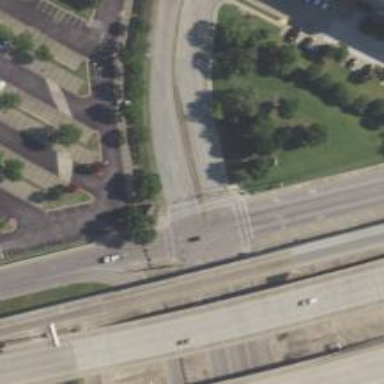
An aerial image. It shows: Secondary road with frontage road.